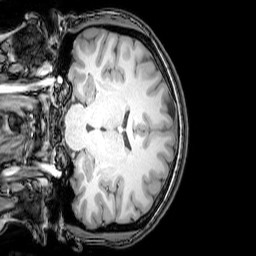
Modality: T1w
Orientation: coronal
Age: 25
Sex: female
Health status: healthy
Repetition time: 0.081 s
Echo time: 0.037 s